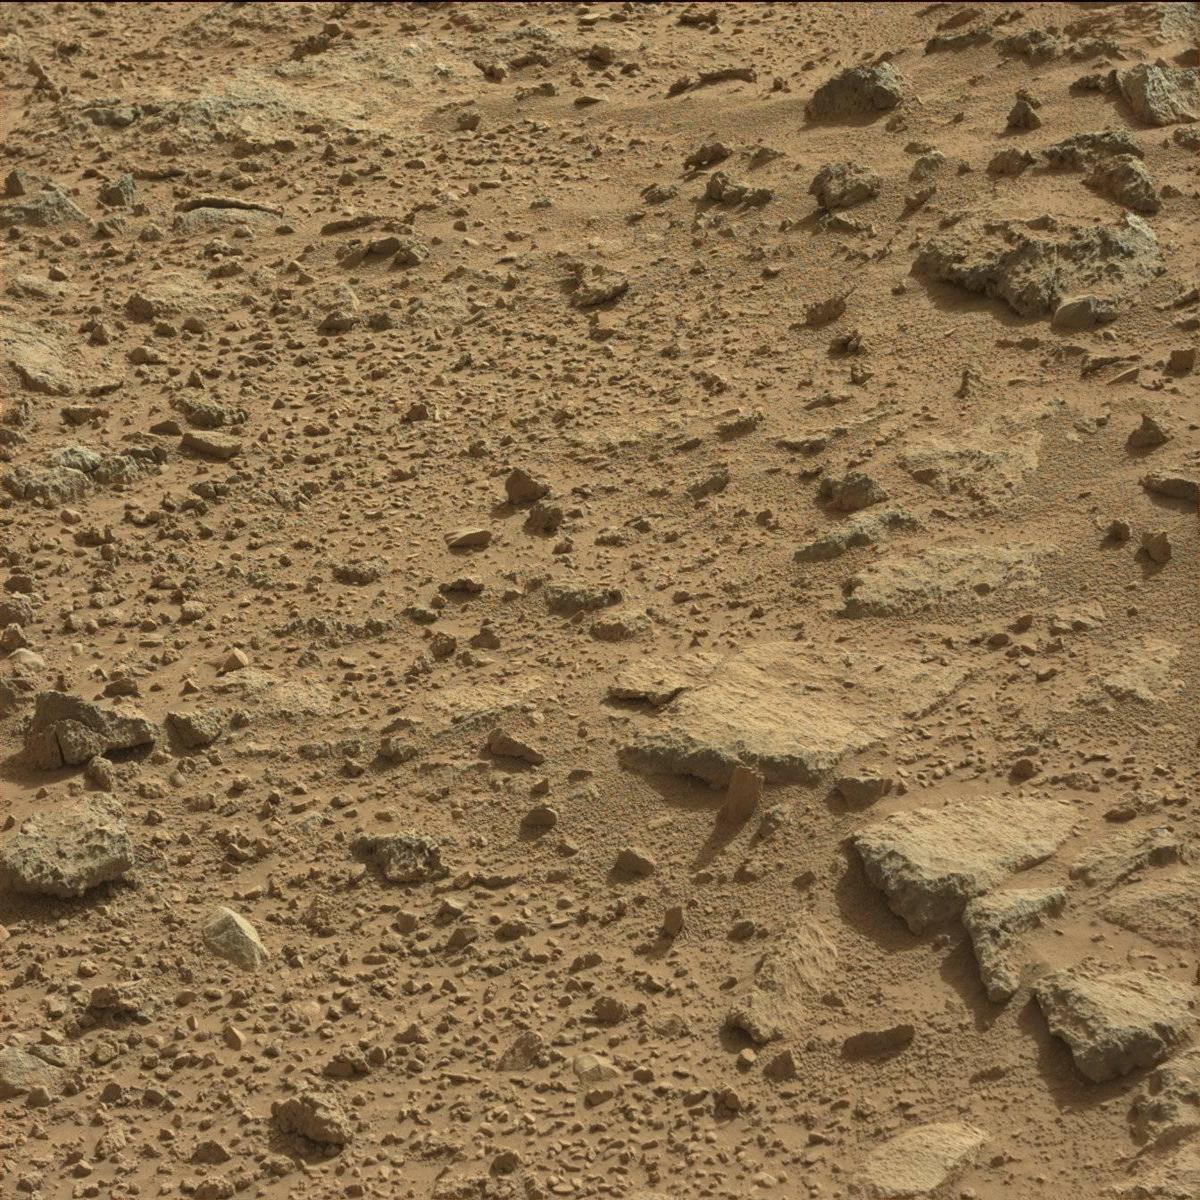
Terrain classes present: Bedrock, Rock, Sand / Soil